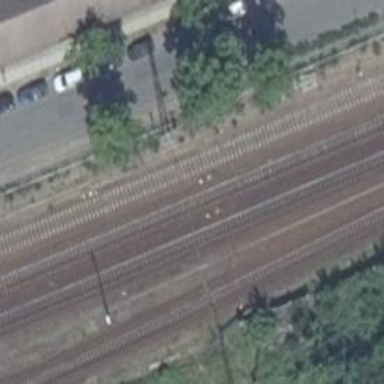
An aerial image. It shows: Railway signal.